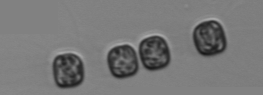
Label: Thalassiosira